Field crop: maize
Growth stage: 1
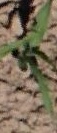
Species: maize